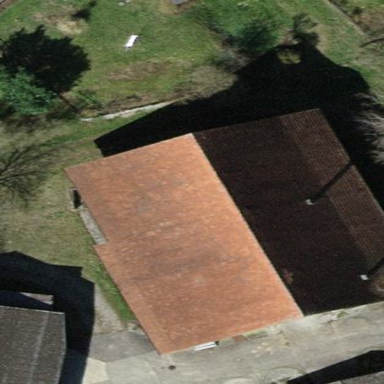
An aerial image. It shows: Gabled roof on farm auxiliary building.